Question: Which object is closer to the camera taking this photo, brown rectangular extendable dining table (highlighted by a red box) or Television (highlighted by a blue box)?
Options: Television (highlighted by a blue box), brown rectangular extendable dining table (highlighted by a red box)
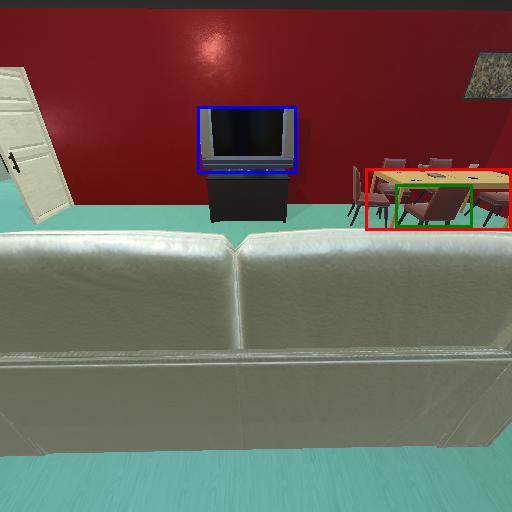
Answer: Television (highlighted by a blue box)